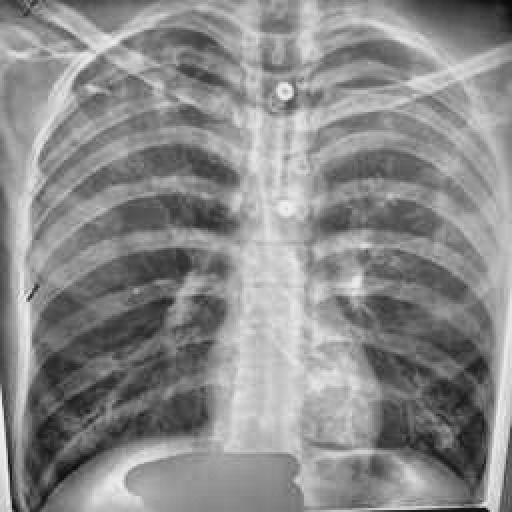
Finding: TUBERCULOSIS